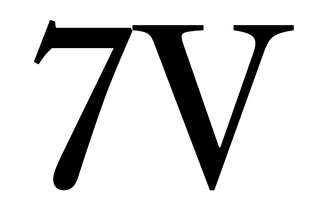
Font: LibreCaslonText_Regular